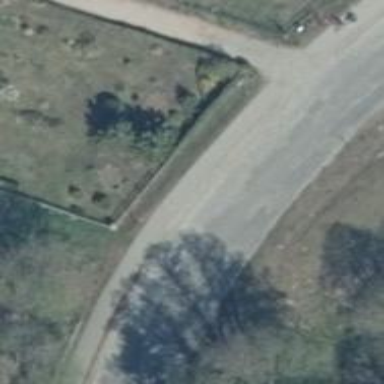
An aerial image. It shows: Secondary road.